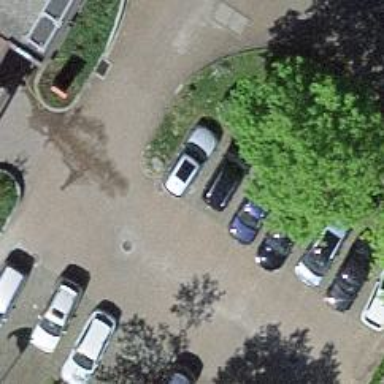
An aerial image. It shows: Car sharing facility.